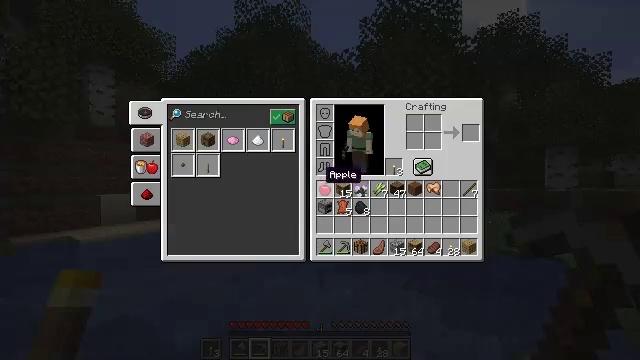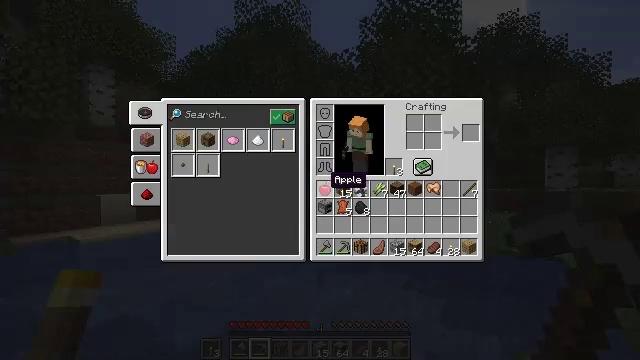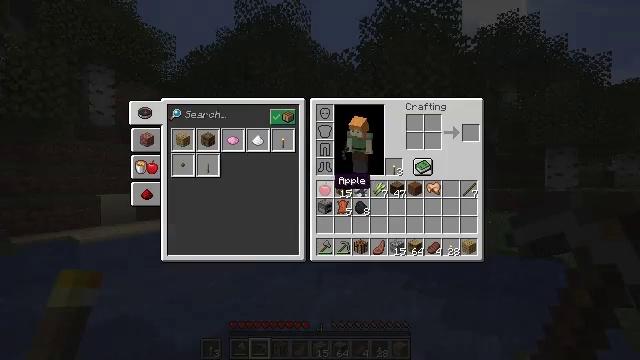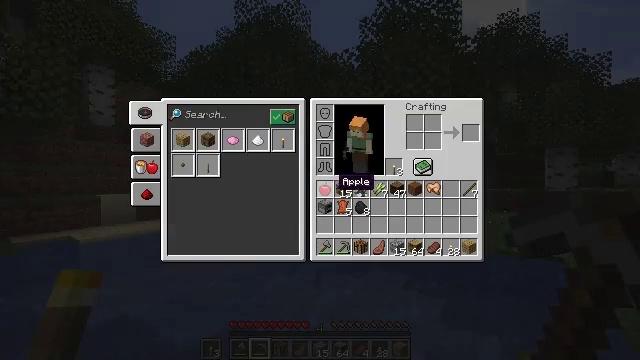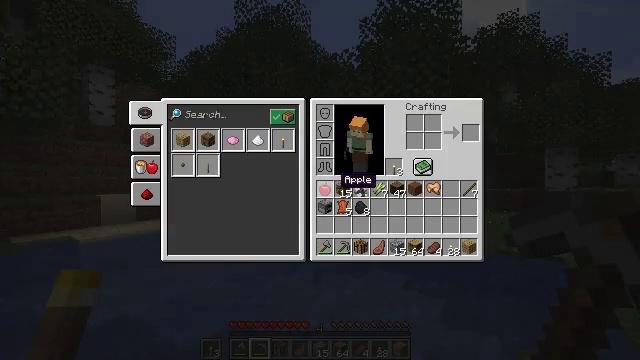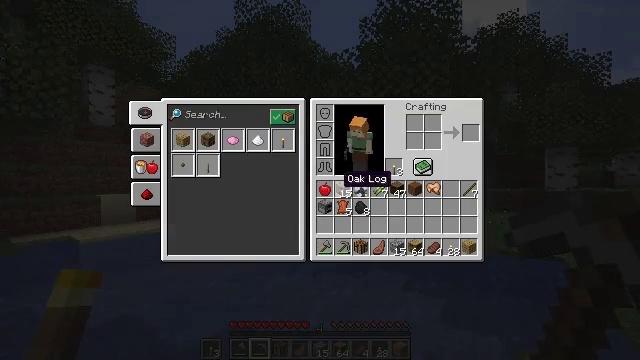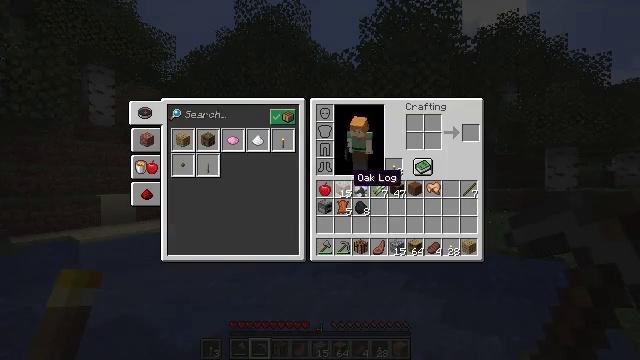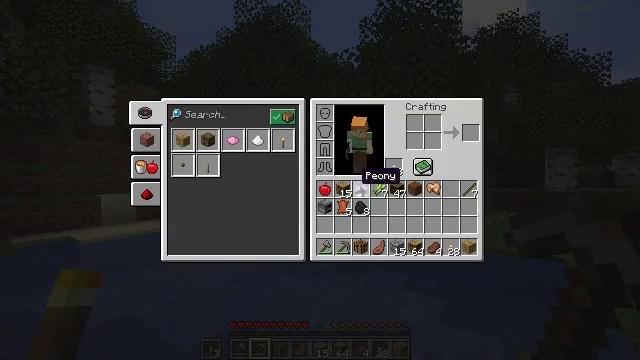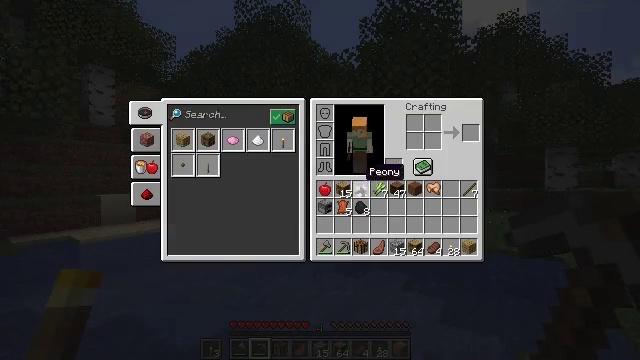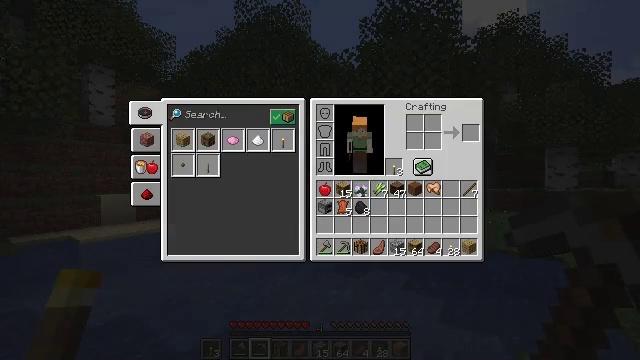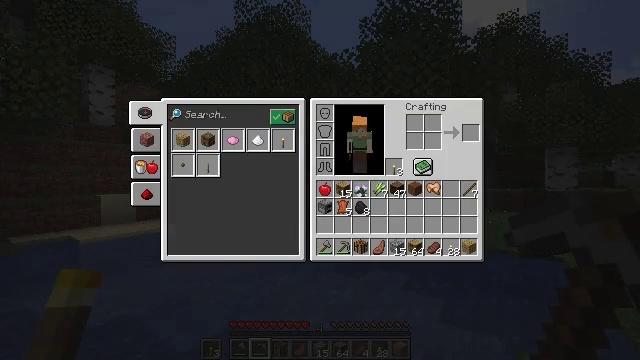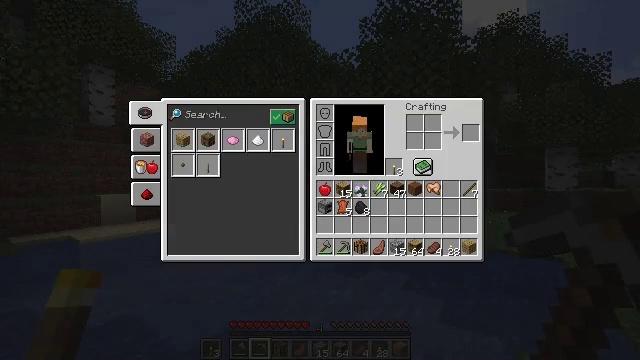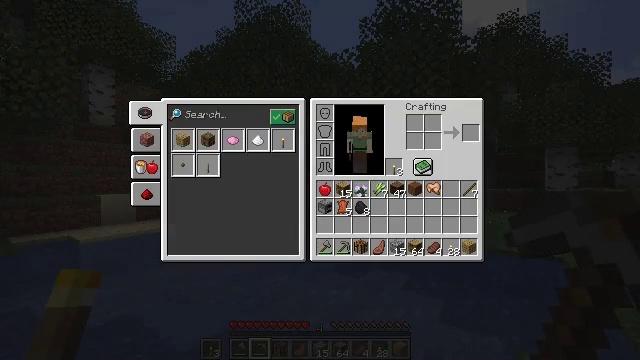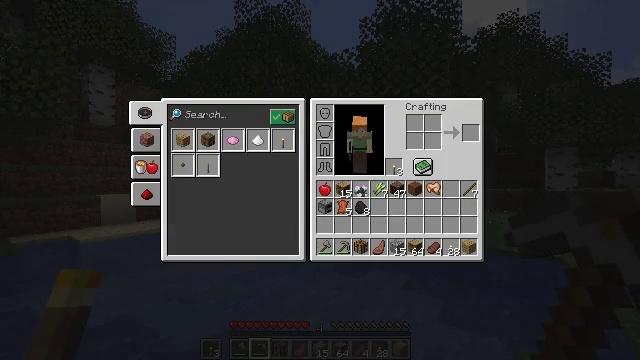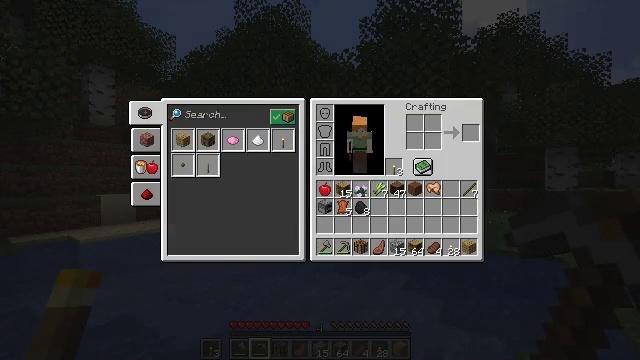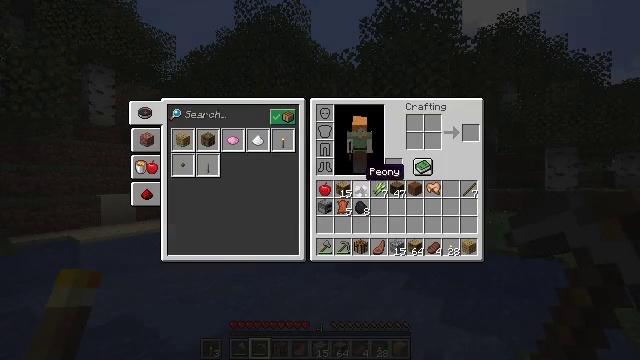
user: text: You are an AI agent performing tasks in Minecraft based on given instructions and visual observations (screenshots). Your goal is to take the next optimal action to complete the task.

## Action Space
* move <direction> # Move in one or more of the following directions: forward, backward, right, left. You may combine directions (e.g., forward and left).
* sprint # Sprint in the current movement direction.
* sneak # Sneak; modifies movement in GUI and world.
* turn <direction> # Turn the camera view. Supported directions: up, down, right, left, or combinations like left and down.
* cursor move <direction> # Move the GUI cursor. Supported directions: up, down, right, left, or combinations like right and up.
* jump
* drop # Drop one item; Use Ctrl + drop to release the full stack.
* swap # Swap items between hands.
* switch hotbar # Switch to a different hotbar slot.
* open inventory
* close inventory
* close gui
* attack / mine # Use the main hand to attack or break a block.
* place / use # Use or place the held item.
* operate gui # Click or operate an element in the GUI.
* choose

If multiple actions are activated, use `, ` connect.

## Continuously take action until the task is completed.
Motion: motion action
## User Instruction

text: Drop a peony.
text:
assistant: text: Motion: no_op
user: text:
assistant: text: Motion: no_op
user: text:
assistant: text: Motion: no_op
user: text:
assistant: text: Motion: no_op
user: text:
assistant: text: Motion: no_op
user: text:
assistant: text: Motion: cursor move right
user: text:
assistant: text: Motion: cursor move right
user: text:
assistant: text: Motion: no_op
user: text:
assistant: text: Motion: no_op
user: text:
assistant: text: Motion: no_op
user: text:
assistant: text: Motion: no_op
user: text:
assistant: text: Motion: no_op
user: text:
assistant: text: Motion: no_op
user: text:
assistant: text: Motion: no_op
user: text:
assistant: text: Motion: no_op
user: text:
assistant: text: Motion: no_op
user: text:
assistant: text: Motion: no_op
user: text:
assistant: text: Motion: no_op
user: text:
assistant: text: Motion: drop
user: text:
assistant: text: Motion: drop
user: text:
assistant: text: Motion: drop
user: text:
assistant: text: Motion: no_op
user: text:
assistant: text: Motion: no_op
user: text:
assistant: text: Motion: no_op